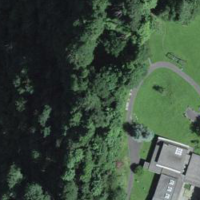
EUNIS habitat code: 44
Species observed at this site:
Podarcis muralis
Helix pomatia